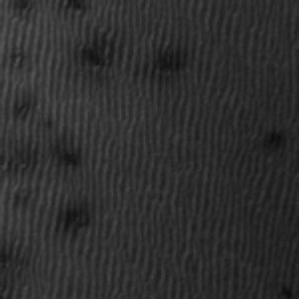
Label: frost